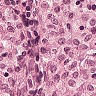
Metastatic tissue present: no